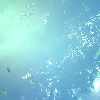
Label: water